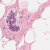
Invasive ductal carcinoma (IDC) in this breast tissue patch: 0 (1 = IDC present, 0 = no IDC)